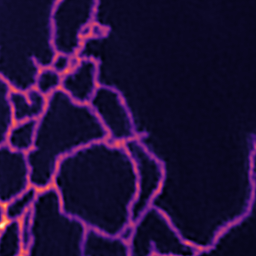
Label: Super-resolution ER image